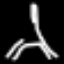
Label: The Eiffel Tower